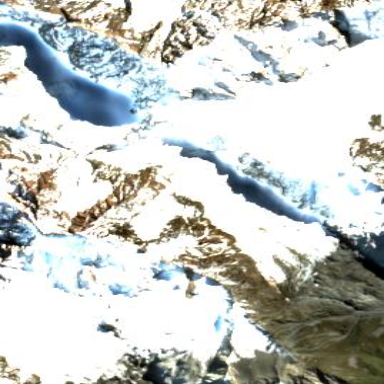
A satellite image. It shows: Majestic glacier in the distance.